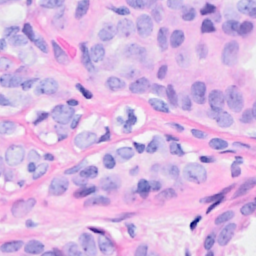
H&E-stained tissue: Breast